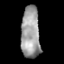
Tissue: lung
Cell type: Epithelial cells
Senescence score: 0.1438
Nuclear area (px): 955
Mean DAPI intensity: 158.116